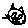
Label: cat